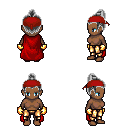
a pixel art fantasy rpg character, female body template, human, dark skin, red cape, gold greaves, gray short topknot hairstyle, red bandana, gold gloves, four views (front, back, left, right), 2x2 character sprite sheet, small pixel art, hard edges, no anti-aliasing